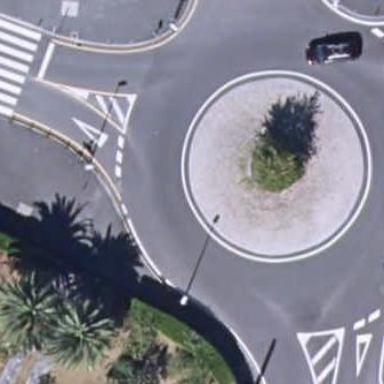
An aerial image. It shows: Tertiary road with asphalt surface leading to roundabout.